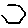
Label: hexagon